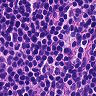
Metastatic tissue present: no